Question: I have used it, but i'm not sure what it does!
And also Jump to Next PlaceHolder to do? No idea on this shortcut key too!

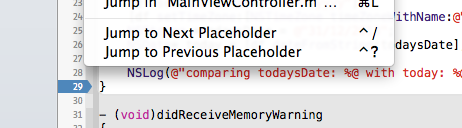
Answer: A placeholder is the fillable area in an auto-completed code snippet.
Say I type '[UIView ani', XCode will autocomplete to this :

The placeholders are the three pieces of code on gray background, which you can double-click to edit.